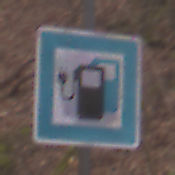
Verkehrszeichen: LadestationFuerElektrofahrzeuge
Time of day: Midday
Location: Outdoor (Nature)
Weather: Overcast
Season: Autumn
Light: Natural